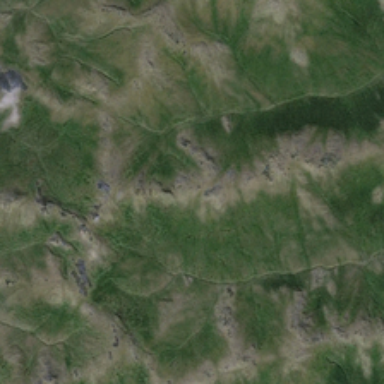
This is a piece of green mountain .